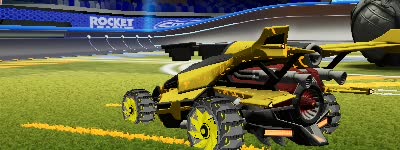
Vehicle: aftershock